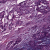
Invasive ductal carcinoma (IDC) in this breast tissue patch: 1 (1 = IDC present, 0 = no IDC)